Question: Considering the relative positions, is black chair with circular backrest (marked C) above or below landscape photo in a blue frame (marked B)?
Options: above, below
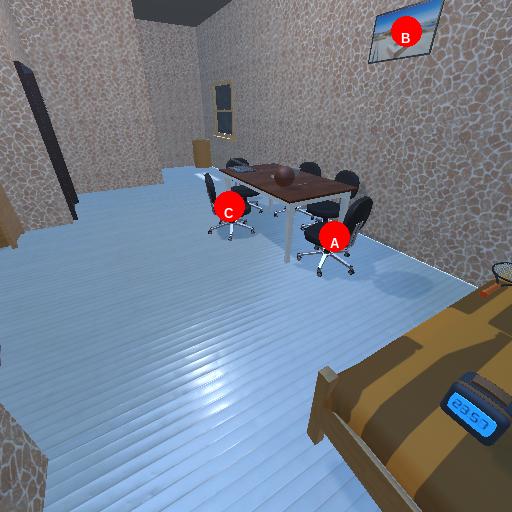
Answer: above